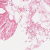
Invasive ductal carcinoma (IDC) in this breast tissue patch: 0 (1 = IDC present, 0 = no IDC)